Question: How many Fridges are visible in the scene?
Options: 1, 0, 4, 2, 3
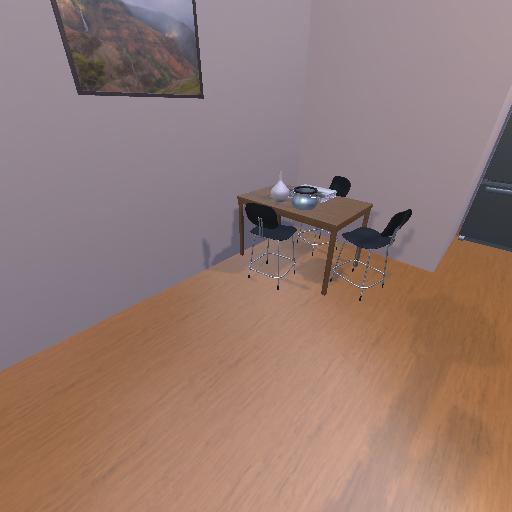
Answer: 1